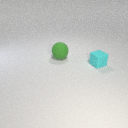
large green rubber sphere behind small cyan rubber cube